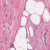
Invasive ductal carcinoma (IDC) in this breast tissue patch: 1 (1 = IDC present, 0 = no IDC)